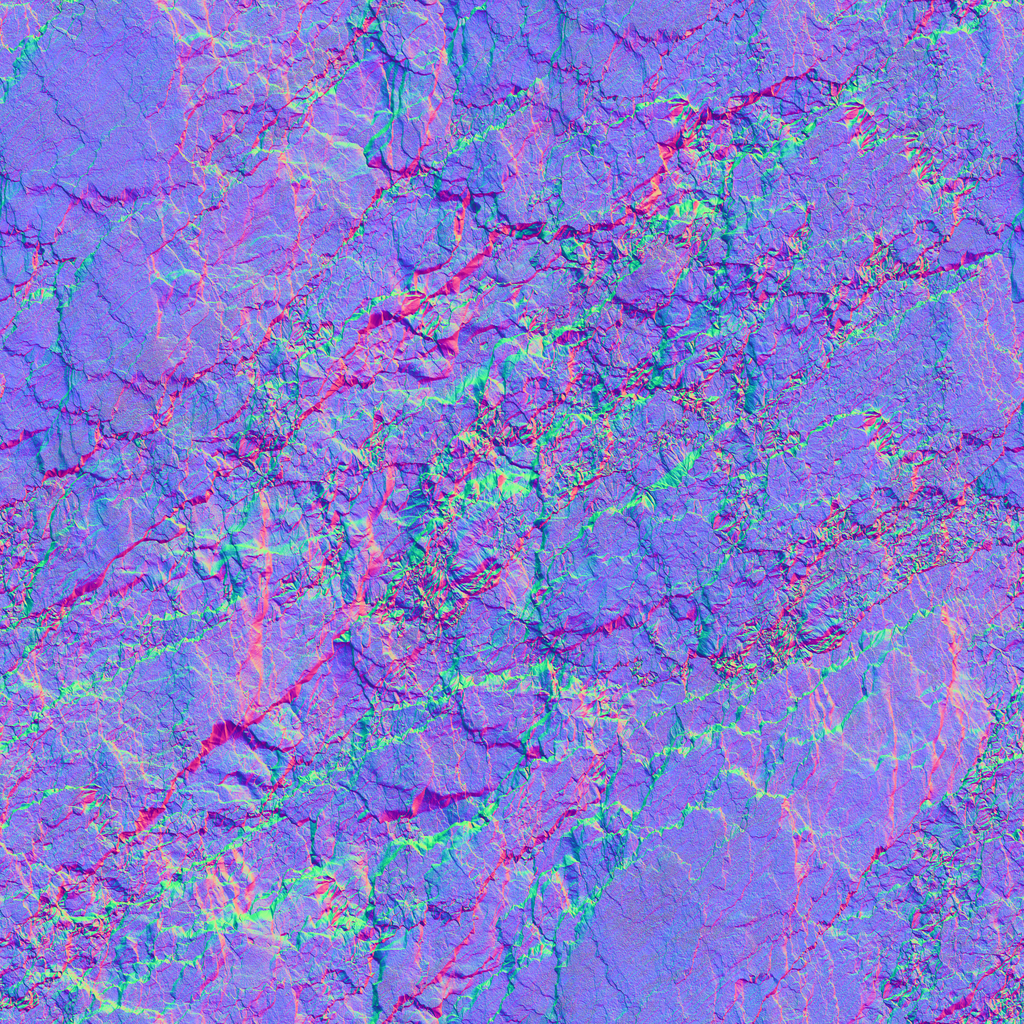
Texture map type: NormalGL